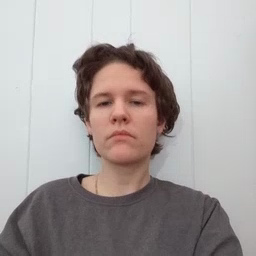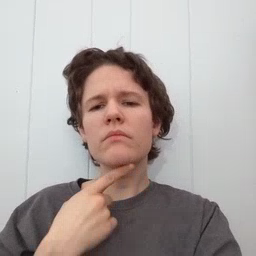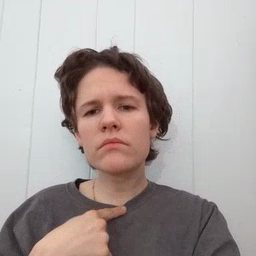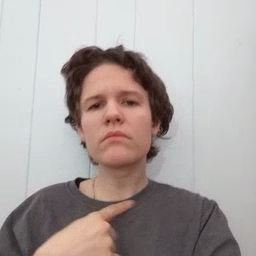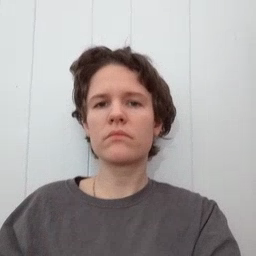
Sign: thirsty